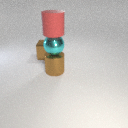
large cyan metal sphere above large brown metal cylinder